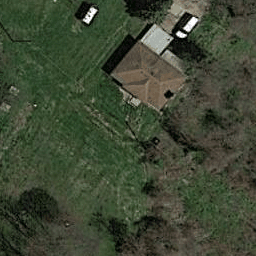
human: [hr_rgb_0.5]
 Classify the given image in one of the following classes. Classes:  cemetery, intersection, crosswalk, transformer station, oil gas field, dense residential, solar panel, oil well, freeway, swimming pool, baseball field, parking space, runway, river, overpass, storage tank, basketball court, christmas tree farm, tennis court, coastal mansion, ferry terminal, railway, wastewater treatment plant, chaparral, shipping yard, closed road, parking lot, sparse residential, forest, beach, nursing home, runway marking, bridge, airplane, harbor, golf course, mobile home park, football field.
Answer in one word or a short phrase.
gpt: sparse residential